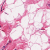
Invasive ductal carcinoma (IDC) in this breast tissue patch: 0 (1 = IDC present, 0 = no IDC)